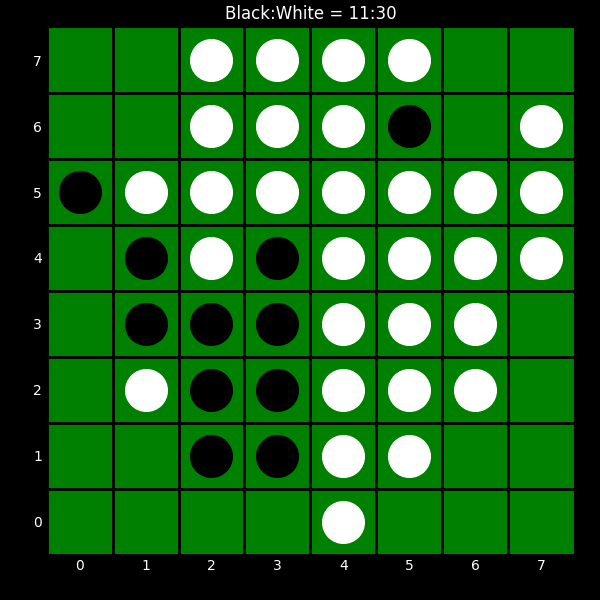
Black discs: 11
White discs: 30